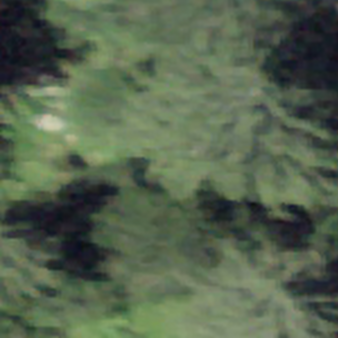
Label: other